Question:
'''
<StackPanel Orientation="Horizontal">
<HyperlinkButton Content="Menue Item 1" FontSize="24" />
<HyperlinkButton Content="Menue Item 2" FontSize="24" />
</StackPanel>
'''
In Silverlight, How can I change its border color on selected item.
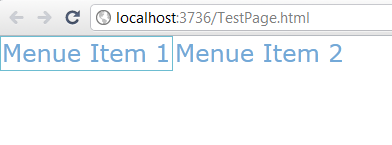
Answer: Drop the following into your control resources:
'''
<Style TargetType="HyperlinkButton" x:name="NewHyperlinkControl">
<Setter Property="Foreground" Value="#FF73A9D8" />
<Setter Property="Padding" Value="2,0,2,0"/>
<Setter Property="Cursor" Value="Hand"/>
<Setter Property="HorizontalContentAlignment" Value="Left"/>
<Setter Property="VerticalContentAlignment" Value="Top"/>
<Setter Property="Background" Value="Transparent" />
<Setter Property="FontSize" Value="24" /> <!-- Embedded your font size here -->
<Setter Property="Template">
<Setter.Value>
<ControlTemplate TargetType="HyperlinkButton">
<Grid Cursor="{TemplateBinding Cursor}" Background="{TemplateBinding Background}">
<vsm:VisualStateManager.VisualStateGroups>
<vsm:VisualStateGroup x:Name="CommonStates">
<vsm:VisualState x:Name="Normal"/>
<vsm:VisualState x:Name="MouseOver">
<Storyboard>
<ObjectAnimationUsingKeyFrames Storyboard.TargetName="UnderlineTextBlock" Storyboard.TargetProperty="Visibility" Duration="0">
<DiscreteObjectKeyFrame KeyTime="0">
<DiscreteObjectKeyFrame.Value>
<Visibility>Visible</Visibility>
</DiscreteObjectKeyFrame.Value>
</DiscreteObjectKeyFrame>
</ObjectAnimationUsingKeyFrames>
</Storyboard>
</vsm:VisualState>
<vsm:VisualState x:Name="Pressed">
<Storyboard>
<ObjectAnimationUsingKeyFrames Storyboard.TargetName="UnderlineTextBlock" Storyboard.TargetProperty="Visibility" Duration="0">
<DiscreteObjectKeyFrame KeyTime="0">
<DiscreteObjectKeyFrame.Value>
<Visibility>Visible</Visibility>
</DiscreteObjectKeyFrame.Value>
</DiscreteObjectKeyFrame>
</ObjectAnimationUsingKeyFrames>
</Storyboard>
</vsm:VisualState>
<vsm:VisualState x:Name="Disabled">
<Storyboard>
<ObjectAnimationUsingKeyFrames Storyboard.TargetName="DisabledOverlay" Storyboard.TargetProperty="Visibility" Duration="0">
<DiscreteObjectKeyFrame KeyTime="0">
<DiscreteObjectKeyFrame.Value>
<Visibility>Visible</Visibility>
</DiscreteObjectKeyFrame.Value>
</DiscreteObjectKeyFrame>
</ObjectAnimationUsingKeyFrames>
</Storyboard>
</vsm:VisualState>
</vsm:VisualStateGroup>
<vsm:VisualStateGroup x:Name="FocusStates">
<vsm:VisualState x:Name="Focused">
<Storyboard>
<DoubleAnimation Storyboard.TargetName="FocusVisualElement" Storyboard.TargetProperty="Opacity" Duration="0" To="1"/>
</Storyboard>
</vsm:VisualState>
<vsm:VisualState x:Name="Unfocused"/>
</vsm:VisualStateGroup>
</vsm:VisualStateManager.VisualStateGroups>
<TextBlock
x:Name="UnderlineTextBlock"
Text="{TemplateBinding Content}"
HorizontalAlignment="{TemplateBinding HorizontalContentAlignment}"
VerticalAlignment="{TemplateBinding VerticalContentAlignment}"
Margin="{TemplateBinding Padding}"
TextDecorations="Underline"
Visibility="Collapsed"/>
<TextBlock Canvas.ZIndex="1"
x:Name="DisabledOverlay"
Text="{TemplateBinding Content}"
Foreground="#FFAAAAAA"
HorizontalAlignment="{TemplateBinding HorizontalContentAlignment}"
VerticalAlignment="{TemplateBinding VerticalContentAlignment}"
Margin="{TemplateBinding Padding}"
Visibility="Collapsed"/>
<ContentPresenter
x:Name="contentPresenter"
Content="{TemplateBinding Content}"
ContentTemplate="{TemplateBinding ContentTemplate}"
VerticalAlignment="{TemplateBinding VerticalContentAlignment}"
HorizontalAlignment="{TemplateBinding HorizontalContentAlignment}"
Margin="{TemplateBinding Padding}"/>
<Rectangle x:Name="FocusVisualElement" Stroke="#FF6DBDD1" StrokeThickness="1" Opacity="0" IsHitTestVisible="false" />
</Grid>
</ControlTemplate>
</Setter.Value>
</Setter>
</Style>
'''
and change the following line:
'''
<Rectangle x:Name="FocusVisualElement" Stroke="#FF6DBDD1" StrokeThickness="1" Opacity="0" IsHitTestVisible="false" />
'''
to be something like
'''
<Rectangle x:Name="FocusVisualElement" Stroke="#FF00FF00" StrokeThickness="1" Opacity="0" IsHitTestVisible="false" />
'''
and then set your control like so:
'''
<HyperlinkButton Content="Menue Item 2" Style="{StaticResource NewHyperlinkControl}" />
'''